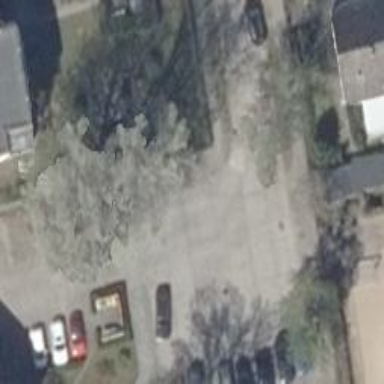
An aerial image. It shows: Residential road made of concrete plates.